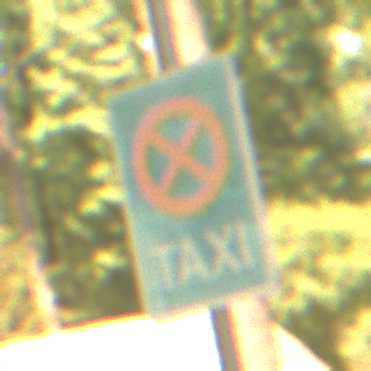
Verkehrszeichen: Taxenstand
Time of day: Midday
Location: Outdoor (Nature)
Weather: PartlyCloudy
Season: NotSpecified
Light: Natural